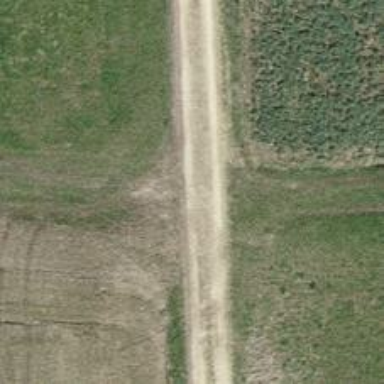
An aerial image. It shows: Track with very rough surface.